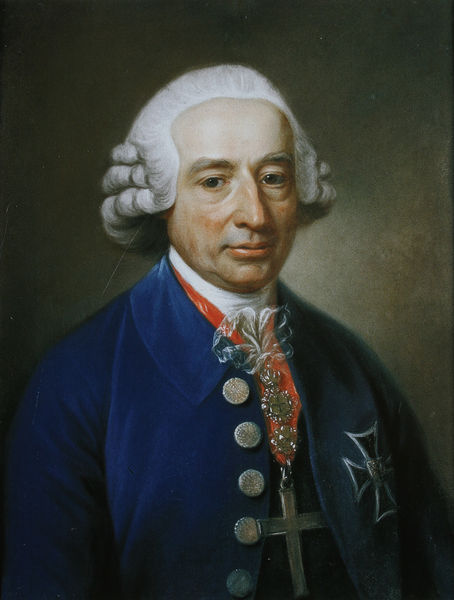
Titel: Bildnis Friedrich Carl Joseph von Erthal, Kurfürst von Mainz
Künstler: Georg Anton Abraham Urlaub
Standort: Mainz
Institution: Landesmuseum
Schlagwörter: blau, gemälde, kopf, mann, weiß, frankreich, frisur, grau, haar, hell, hintergrund, licht, mund, nase, orange, profil, schmuck, schwarz, stirn, blick, rot, tuch, rock, schleife, hemd, jacke, wand, augen, band, barock, gesicht, kragen, samt, silber, spitze, trauer, bildnis, portrait, porträt, mantel, adel, person, augenbrauen, edelsteine, kinn, knopf, lippen, locken, puder, rokoko, rosa, seide, perücke, adlig, wangen, kette, oliv, ausdruck, krieg, dunkelblau, krawatte, ernst, brauen, halstuch, metall, gesenkt, edel, knöpfe, knopfleiste, sakko, weste, geschlossen, masche, kreuz, uniform, napoleon, abzeichen, offizier, orden, herrscher, durchsichtig, general, neutral, silberknöpfe, adliger, medaille, admiral, preußen, eisernes kreuz, perrücke, ordensband, preusse, gepudert, barrock, kreutz, würdenträger, auszeichnung, staatsmann, malteserkreuz, königshaus, orangerot, eiserne kreuz, verdienstkreuz, verdienstorden, schwarzer adler, kreurz